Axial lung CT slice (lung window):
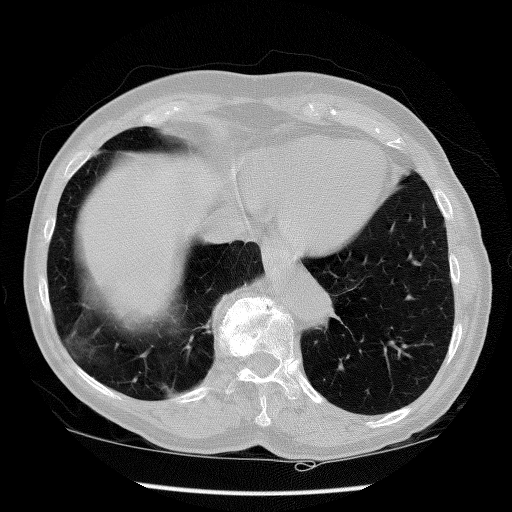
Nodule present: no